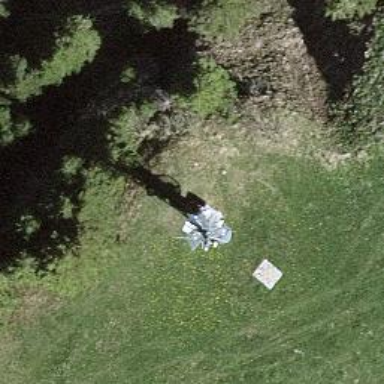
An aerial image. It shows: Communication mast tower.